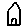
Label: house